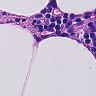
Metastatic tissue present: no